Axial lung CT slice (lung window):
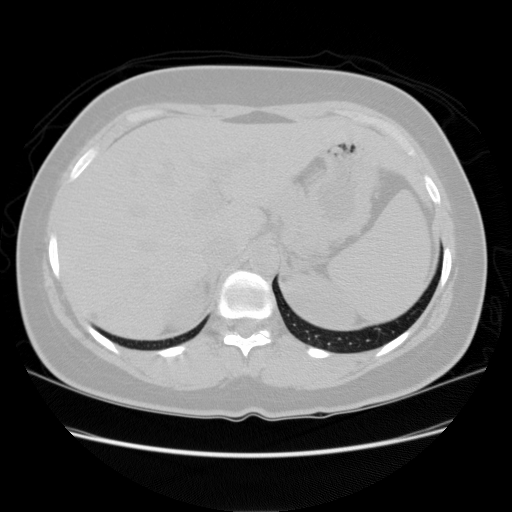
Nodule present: no